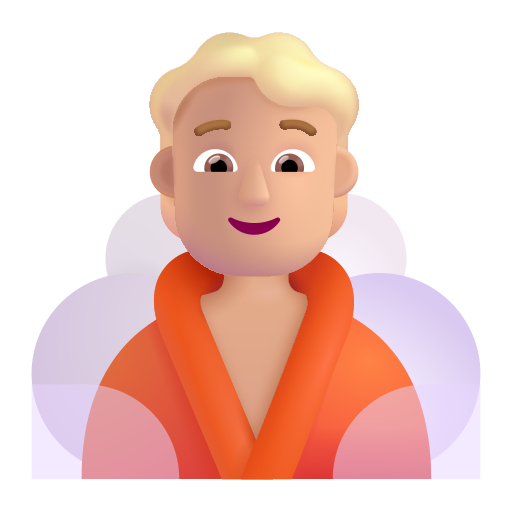
person in steamy room color  light